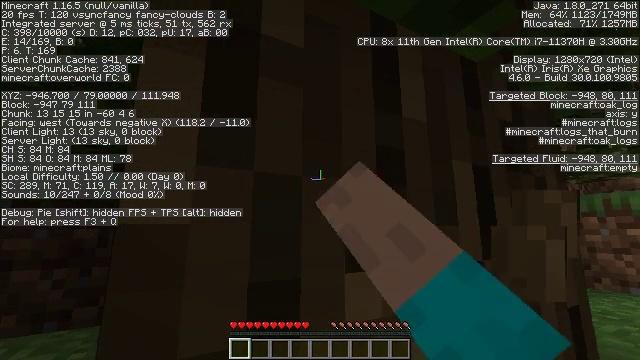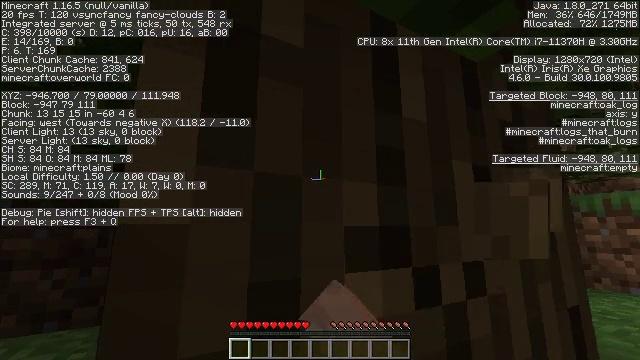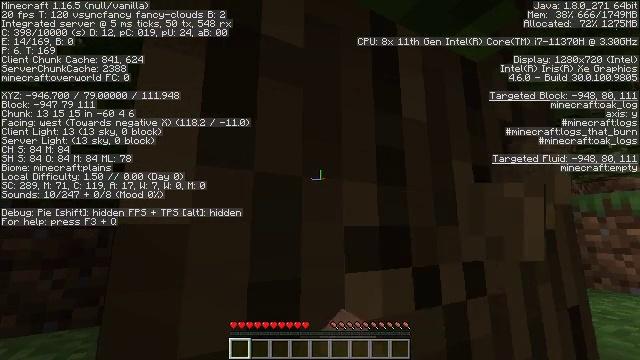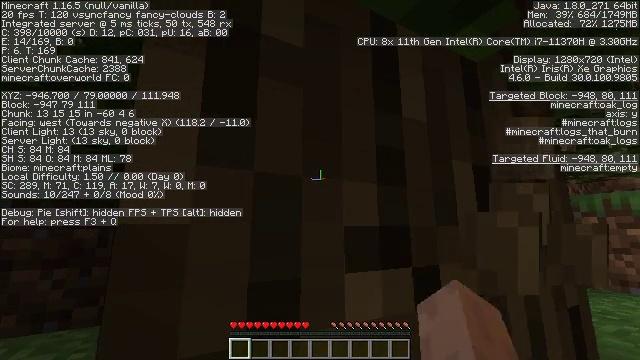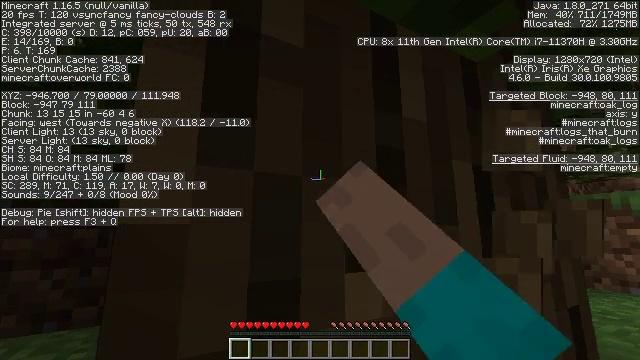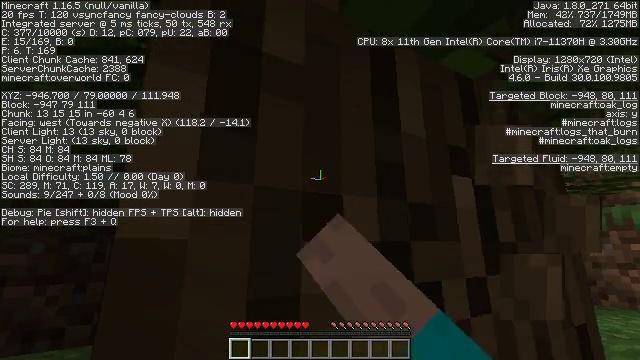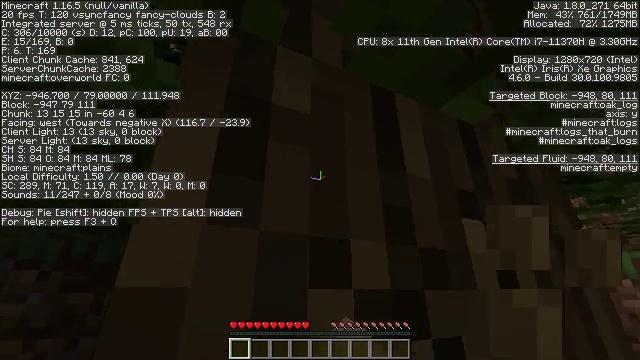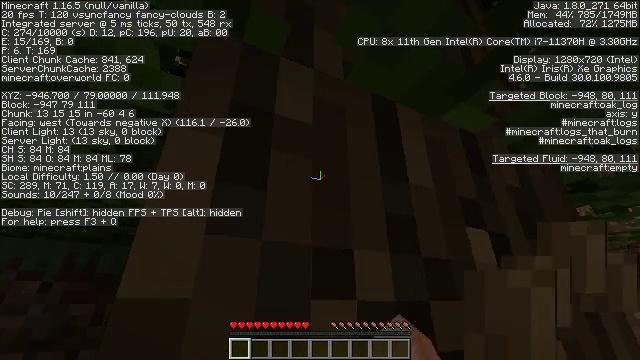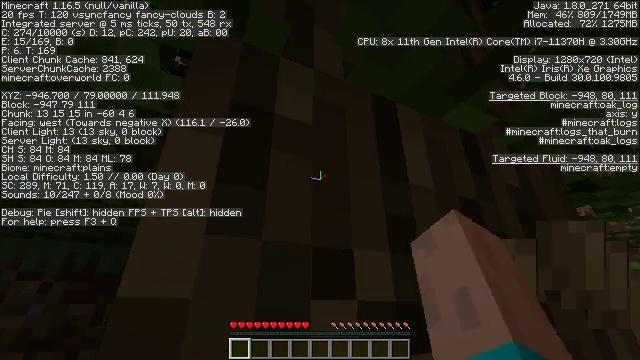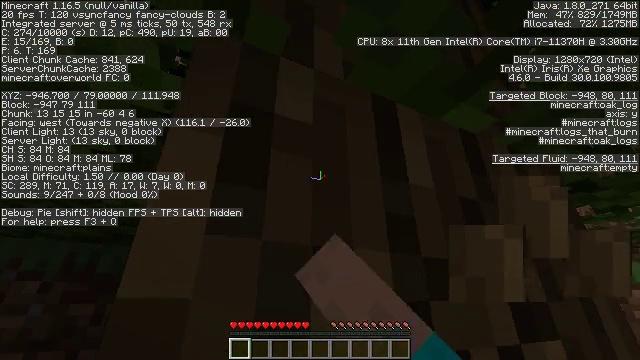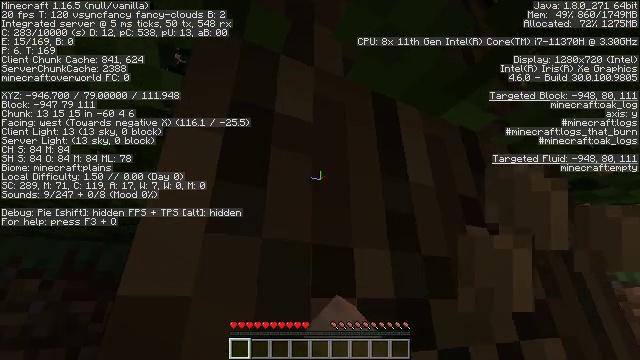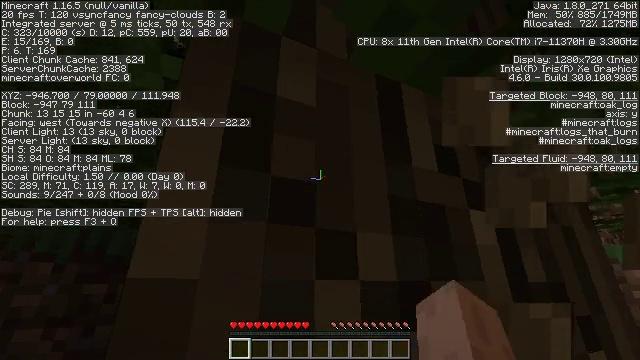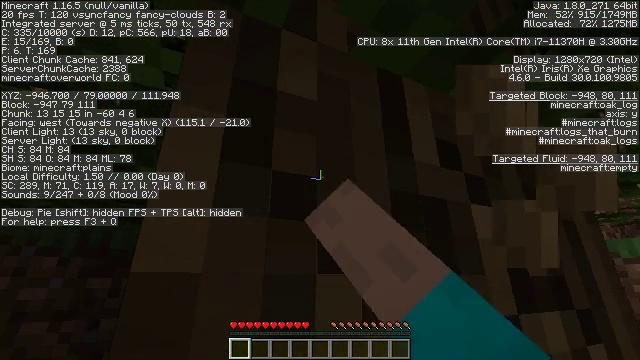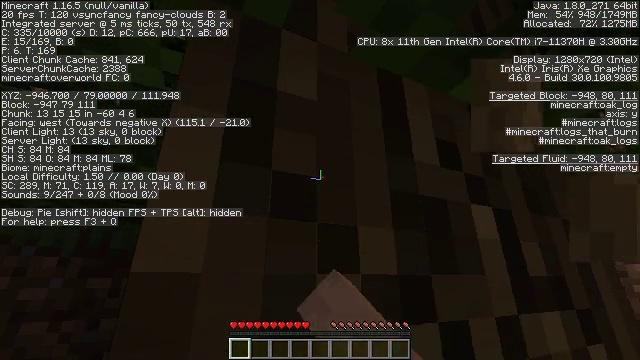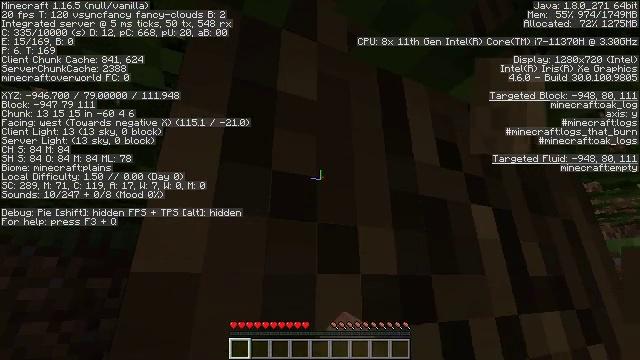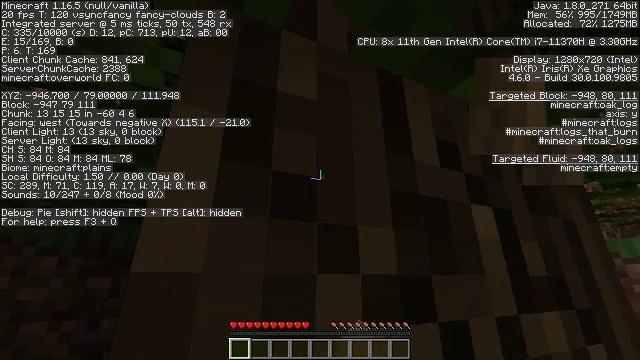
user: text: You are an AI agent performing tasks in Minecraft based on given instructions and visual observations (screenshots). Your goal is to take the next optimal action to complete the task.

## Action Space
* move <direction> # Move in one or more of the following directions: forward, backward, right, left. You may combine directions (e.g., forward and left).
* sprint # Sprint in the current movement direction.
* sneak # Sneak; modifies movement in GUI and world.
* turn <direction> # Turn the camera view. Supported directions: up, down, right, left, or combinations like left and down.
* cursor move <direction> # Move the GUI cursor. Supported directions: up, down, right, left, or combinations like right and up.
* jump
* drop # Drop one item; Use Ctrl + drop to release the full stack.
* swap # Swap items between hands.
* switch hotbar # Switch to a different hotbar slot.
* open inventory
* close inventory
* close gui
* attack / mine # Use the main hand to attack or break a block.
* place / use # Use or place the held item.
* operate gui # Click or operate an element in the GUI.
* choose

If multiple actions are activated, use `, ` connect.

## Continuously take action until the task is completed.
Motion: motion action
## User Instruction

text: Break the tree to get oak logs.
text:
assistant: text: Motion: attack / mine
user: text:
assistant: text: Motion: attack / mine
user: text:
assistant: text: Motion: attack / mine
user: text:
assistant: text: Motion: attack / mine
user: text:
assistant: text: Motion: turn up, attack / mine
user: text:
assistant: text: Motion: turn left and up, attack / mine
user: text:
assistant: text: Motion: turn up, attack / mine
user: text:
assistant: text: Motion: attack / mine
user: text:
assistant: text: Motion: attack / mine
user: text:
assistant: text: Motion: attack / mine
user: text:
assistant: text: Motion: turn down, attack / mine
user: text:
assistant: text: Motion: turn down, attack / mine
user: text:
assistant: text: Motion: attack / mine
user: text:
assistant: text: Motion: attack / mine
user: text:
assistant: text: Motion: attack / mine
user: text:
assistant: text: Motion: attack / mine
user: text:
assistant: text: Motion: attack / mine
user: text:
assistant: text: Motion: attack / mine
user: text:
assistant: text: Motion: attack / mine
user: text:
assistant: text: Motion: attack / mine
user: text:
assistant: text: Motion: attack / mine
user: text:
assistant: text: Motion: attack / mine
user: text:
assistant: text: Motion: attack / mine
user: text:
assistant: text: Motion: attack / mine
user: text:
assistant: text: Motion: attack / mine
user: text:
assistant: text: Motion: turn left and up, attack / mine
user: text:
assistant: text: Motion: attack / mine
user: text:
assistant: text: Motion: attack / mine
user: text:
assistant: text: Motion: attack / mine
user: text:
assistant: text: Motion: attack / mine